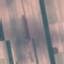
Land use / land cover class: AnnualCrop